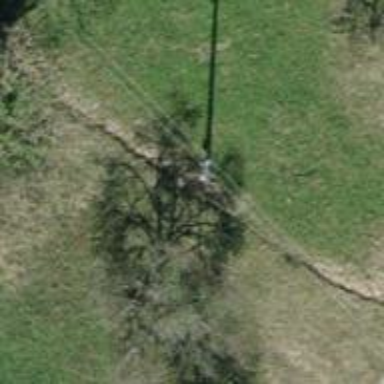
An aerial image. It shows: Power pole.